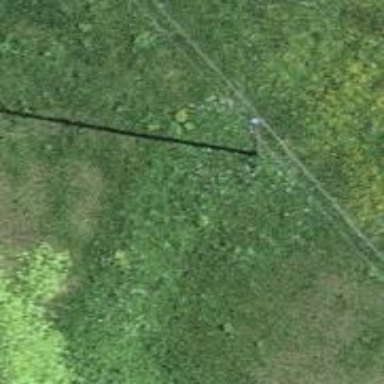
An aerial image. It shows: Power pole.